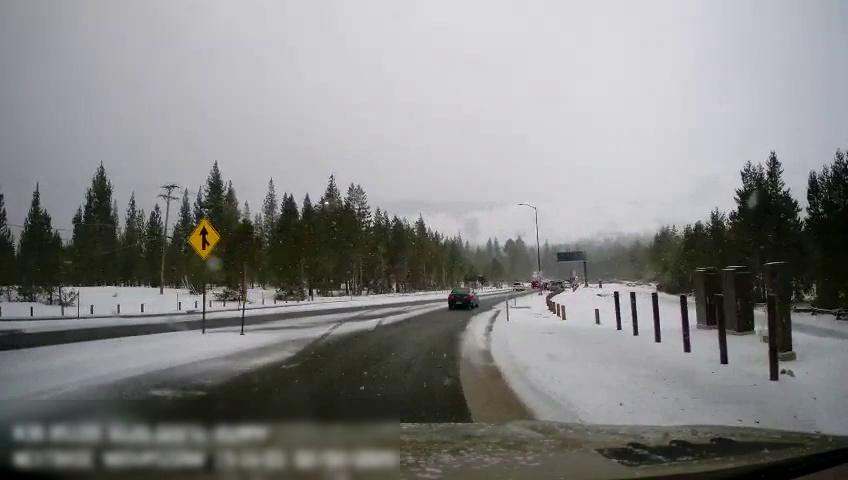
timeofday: Day
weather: Snowy
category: Drivable Space
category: Vehicles | Car
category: Vehicles | Van
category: Vehicles | Truck
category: Traffic | Signs